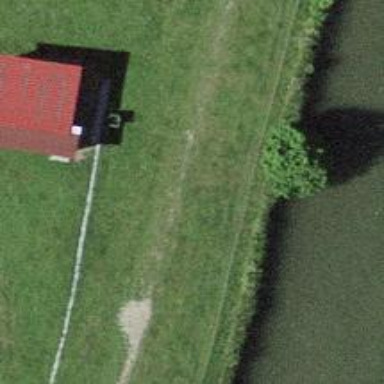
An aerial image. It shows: Minor power line with 3 cables.